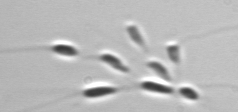
Label: Dinobryon